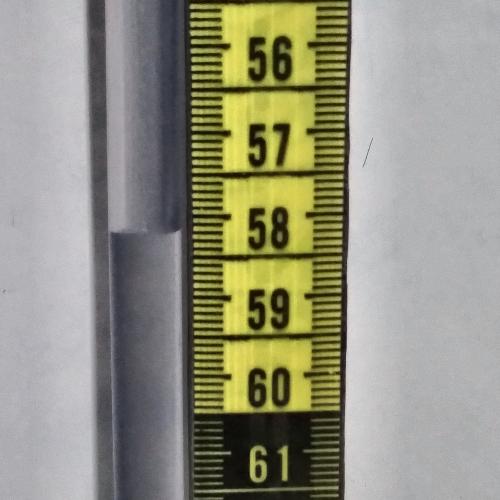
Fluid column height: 58.2 cm